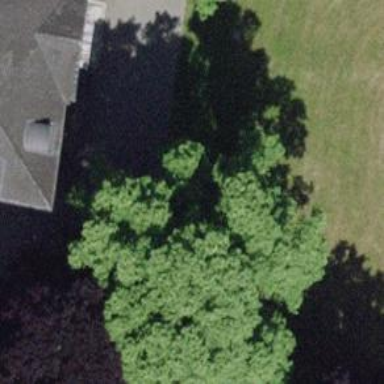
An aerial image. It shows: Brown bench.